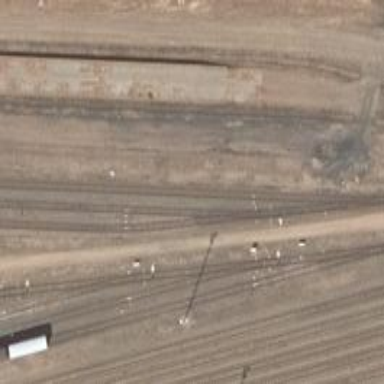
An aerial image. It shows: Railway signal.